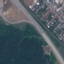
Land use / land cover: Highway